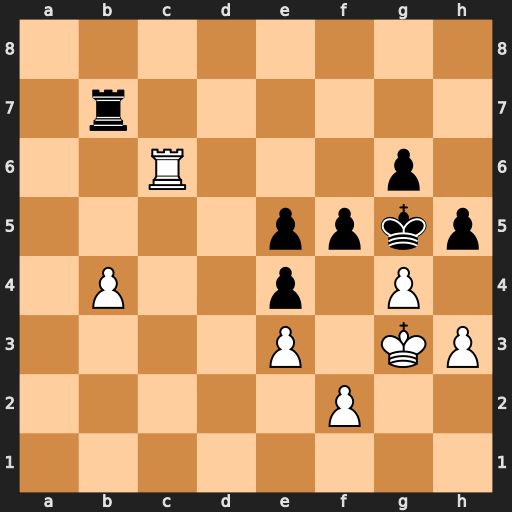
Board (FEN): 8/1r6/2R3p1/4ppkp/1P2p1P1/4P1KP/5P2/8
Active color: w
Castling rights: -
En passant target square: -
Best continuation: h4+ Kh6 gxf5